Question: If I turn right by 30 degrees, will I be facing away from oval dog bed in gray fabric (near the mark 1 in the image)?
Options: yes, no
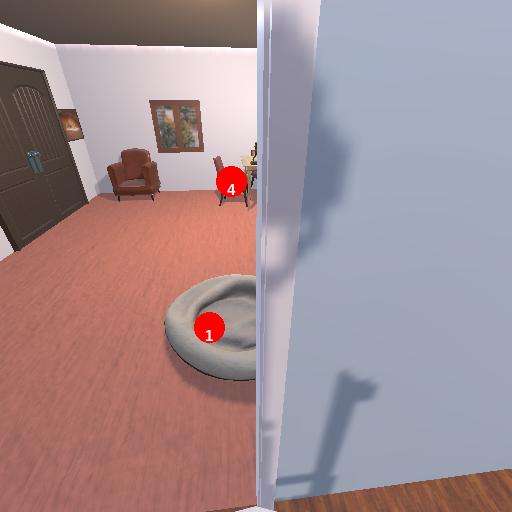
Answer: yes